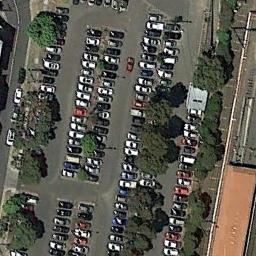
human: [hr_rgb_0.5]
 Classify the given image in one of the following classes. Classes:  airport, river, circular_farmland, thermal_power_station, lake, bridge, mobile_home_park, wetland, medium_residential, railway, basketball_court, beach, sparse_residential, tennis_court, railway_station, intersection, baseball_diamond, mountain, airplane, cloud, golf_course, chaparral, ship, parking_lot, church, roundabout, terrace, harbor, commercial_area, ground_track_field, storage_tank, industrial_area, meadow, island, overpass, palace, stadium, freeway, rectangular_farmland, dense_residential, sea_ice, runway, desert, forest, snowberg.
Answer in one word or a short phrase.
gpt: parking_lot